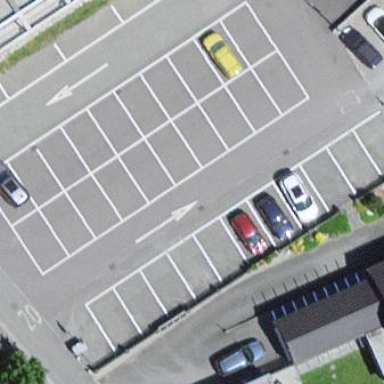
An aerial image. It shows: Parking area with surface.